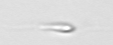
Label: flagellate_morphotype3